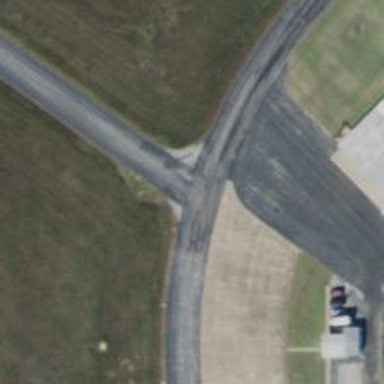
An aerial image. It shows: View of taxiway at the airport.